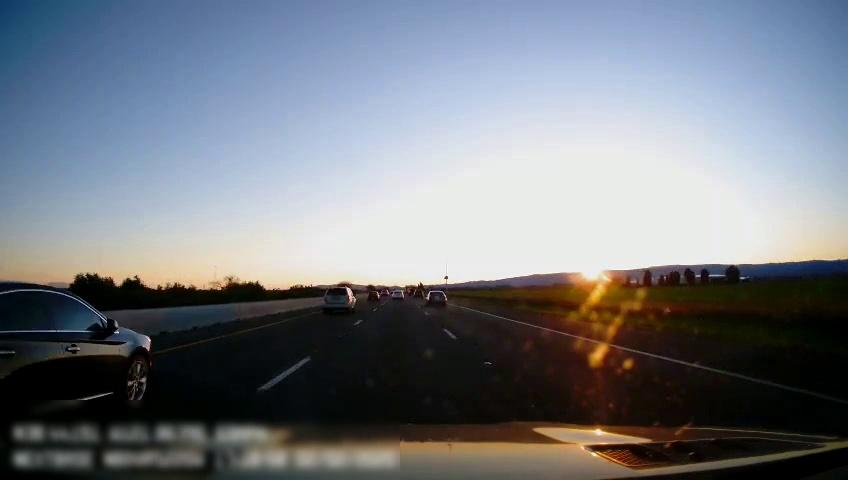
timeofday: Dusk/Dawn/Twilight
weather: Sunny
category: Drivable Space
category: Vehicles | SUV
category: Vehicles | Car
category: Vehicles | Car
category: Vehicles | SUV
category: Vehicles | Car
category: Vehicles | Car
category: Lanes | Current Lane
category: Lanes | Alternate Lane
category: Lanes | Alternate Lane
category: Lanes | Alternate Lane